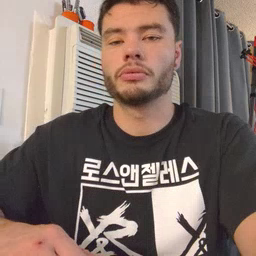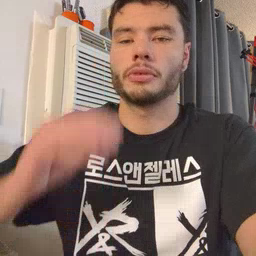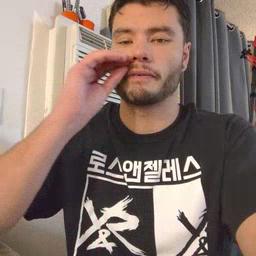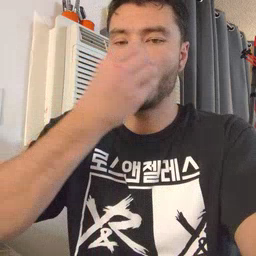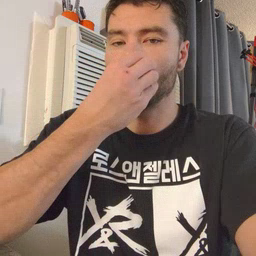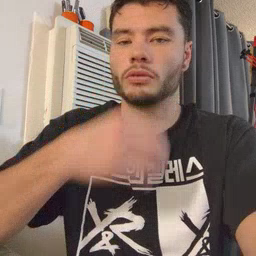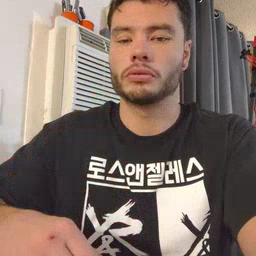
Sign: flower